Question: I have 4 values in List I want to bind that values in gridview row of first column
I tried with the below code but it is overwriting with the last value of list in every row
Code .aspx
'''
<asp:GridView ID="gridActivity" runat="server" AllowSorting="true" AutoGenerateColumns="false"
CellPadding="5" CellSpacing="2" BorderStyle="None"
BorderColor="#DEBA84" Height="171px" style="margin-left: 0px; margin-right: 0px" Width="780px">
<FooterStyle ForeColor="#8C4510"
BackColor="#F7DFB5"></FooterStyle>
<PagerStyle ForeColor="#8C4510"
HorizontalAlign="Center"></PagerStyle>
<HeaderStyle Width="10px" Wrap="false" ForeColor="White" Font-Bold="True"
BackColor="SteelBlue"></HeaderStyle>
<Columns>
<asp:TemplateField HeaderText="Activities">
<ItemTemplate>
<asp:Label ID="lblActivity" runat="server" Text='<%#Eval("ActivityName") %>' CssClass="columnStyle"></asp:Label>
</ItemTemplate>
</asp:TemplateField>
<asp:TemplateField HeaderText="Monday">
<ItemTemplate>
<asp:TextBox ID="txtMon" runat="server" Width ="100%"></asp:TextBox>
</ItemTemplate>
</asp:TemplateField>
<asp:TemplateField HeaderText="Tuesday">
<ItemTemplate>
<asp:TextBox ID="txtTue" runat="server" Width ="100%"></asp:TextBox>
</ItemTemplate>
</asp:TemplateField>
<asp:TemplateField HeaderText="Wednesday">
<ItemTemplate>
<asp:TextBox ID="txtWed" runat="server" Width ="100%"></asp:TextBox>
</ItemTemplate>
</asp:TemplateField>
<asp:TemplateField HeaderText="Thursday">
<ItemTemplate>
<asp:TextBox ID="txtThu" runat="server" Width ="100%"></asp:TextBox>
</ItemTemplate>
</asp:TemplateField>
<asp:TemplateField HeaderText="Friday">
<ItemTemplate>
<asp:TextBox ID="txtFri" runat="server" Width ="100%"></asp:TextBox>
</ItemTemplate>
</asp:TemplateField>
<asp:TemplateField HeaderText="Saturday">
<ItemTemplate>
<asp:TextBox ID="txtSat" runat="server" Width ="100%"></asp:TextBox>
</ItemTemplate>
</asp:TemplateField>
<asp:TemplateField HeaderText="Sunday">
<ItemTemplate>
<asp:TextBox ID="txtSun" runat="server" Width ="100%"></asp:TextBox>
</ItemTemplate>
</asp:TemplateField>
<asp:TemplateField HeaderText="Total">
<ItemTemplate>
<asp:Label ID="lblTotal" runat="server" Width ="100%"></asp:Label>
</ItemTemplate>
</asp:TemplateField>
</Columns>
</asp:GridView>
'''
Code .cs:
'''
protected void Page_Load(object sender, EventArgs e)
{
if (!IsPostBack)
{
DbConnection.Open();
gridActivity.DataSource = Application["listActivity"];
gridActivity.DataBind();
DbConnection.Close();
}
if (Application["mondayValues"] != null)
{
//Here I can get all the values
foreach (string mon in Application["mondayValues"] as List<string>)
{
//Here is the problem
foreach (GridViewRow row in gridActivity.Rows)
{
TextBox txtMon = (TextBox)row.FindControl("txtMon");
txtMon.Text = mon;
}
}
}
}
'''
In the below code I can get all the Monday row values and stored into Application["monday"]
'''
protected void btnSubmit_Click(object sender, EventArgs e)
{
foreach(GridViewRow row in gridActivity.Rows)
{
TextBox txtMon = (TextBox)row.FindControl("txtMon");
Application["mondayValues"] = txtMon.Text;
mondayData = new MondayData { MondayValue = txtMon.Text };
listMonday.Add(txtMon.Text);
}
Application["mondayValues"] = listMonday;
}
'''

Any ideas? Thanks in advance.
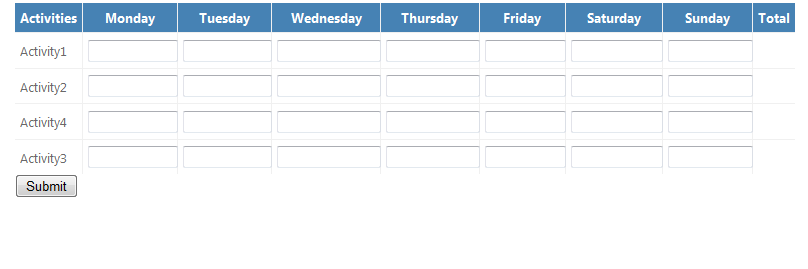
Answer: Try this and see what happens
'''
if (Application["mondayValues"] != null)
{
List<string> monValues = Application["mondayValues"] as List<string>;
for (int i = 0; i <= gridActivity.Rows.Count-1; i++)
{
GridViewRow row = gridActivity.Rows[i];
TextBox txtMon = (TextBox)row.FindControl("txtMon");
txtMon.Text = monValues[i];
}
}
'''